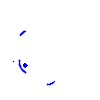
Particle: kaon